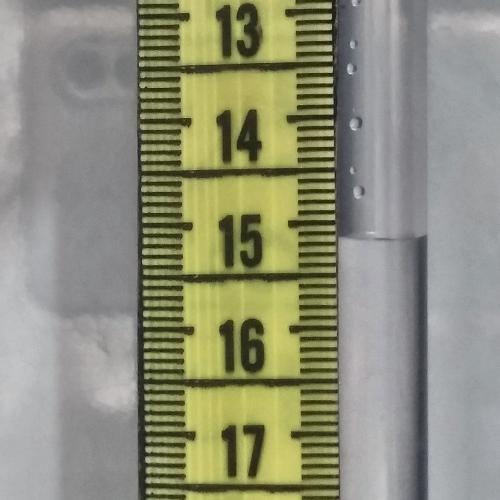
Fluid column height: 15.2 cm